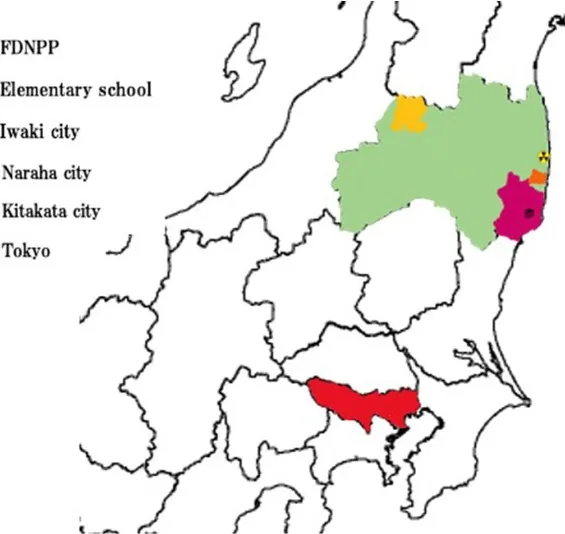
Map of the patient displacement: routes of evacuation across Fukushima prefecture.
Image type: radiology (x_ray)